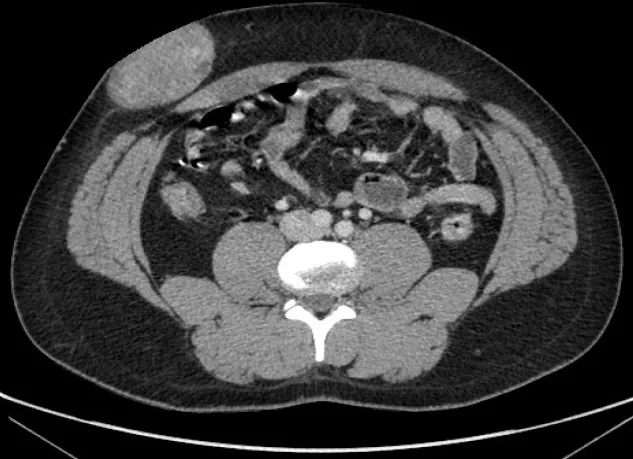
Post-contrast abdominal CT scan (later phase) revealing a mild and homogeneous enhancement with a few scattered liquid chambers.
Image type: radiology (ct)